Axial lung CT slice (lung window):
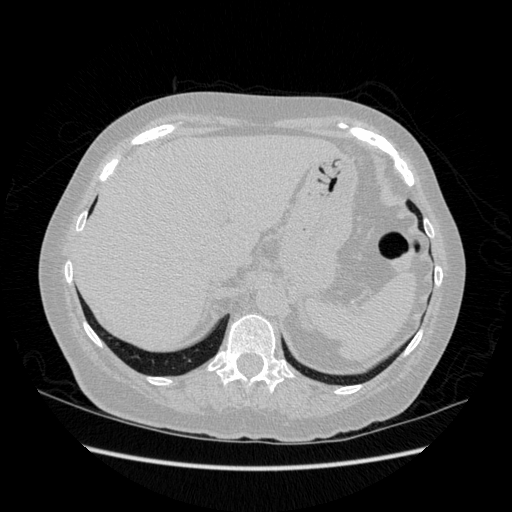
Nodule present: no